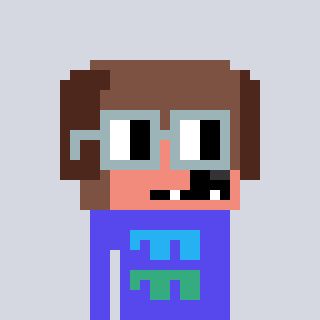
a pixel art character with square dark gray glasses, a dog-shaped head and a computerblue-colored body on a cool background